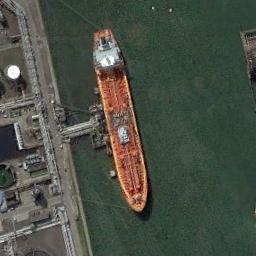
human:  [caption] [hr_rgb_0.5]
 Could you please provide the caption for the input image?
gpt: The cargo ship is docked at the dock and the water is dark green .

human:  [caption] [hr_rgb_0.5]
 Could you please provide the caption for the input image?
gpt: There are several buildings of different sizes beside the ship .

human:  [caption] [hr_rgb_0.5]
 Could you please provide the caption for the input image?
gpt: There is a ship in the green water on the shore .

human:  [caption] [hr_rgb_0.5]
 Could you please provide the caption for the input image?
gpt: An orange-red tanker docked at the pier with pipelines .

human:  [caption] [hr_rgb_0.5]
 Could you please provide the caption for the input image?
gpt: The orange ship is at the harbor .